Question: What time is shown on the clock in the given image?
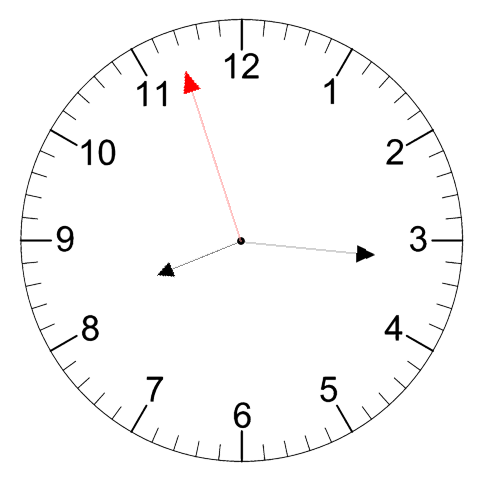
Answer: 08:15:57